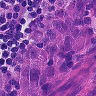
Metastatic tissue present: yes